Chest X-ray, PA view. Patient: 72 years old, sex F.
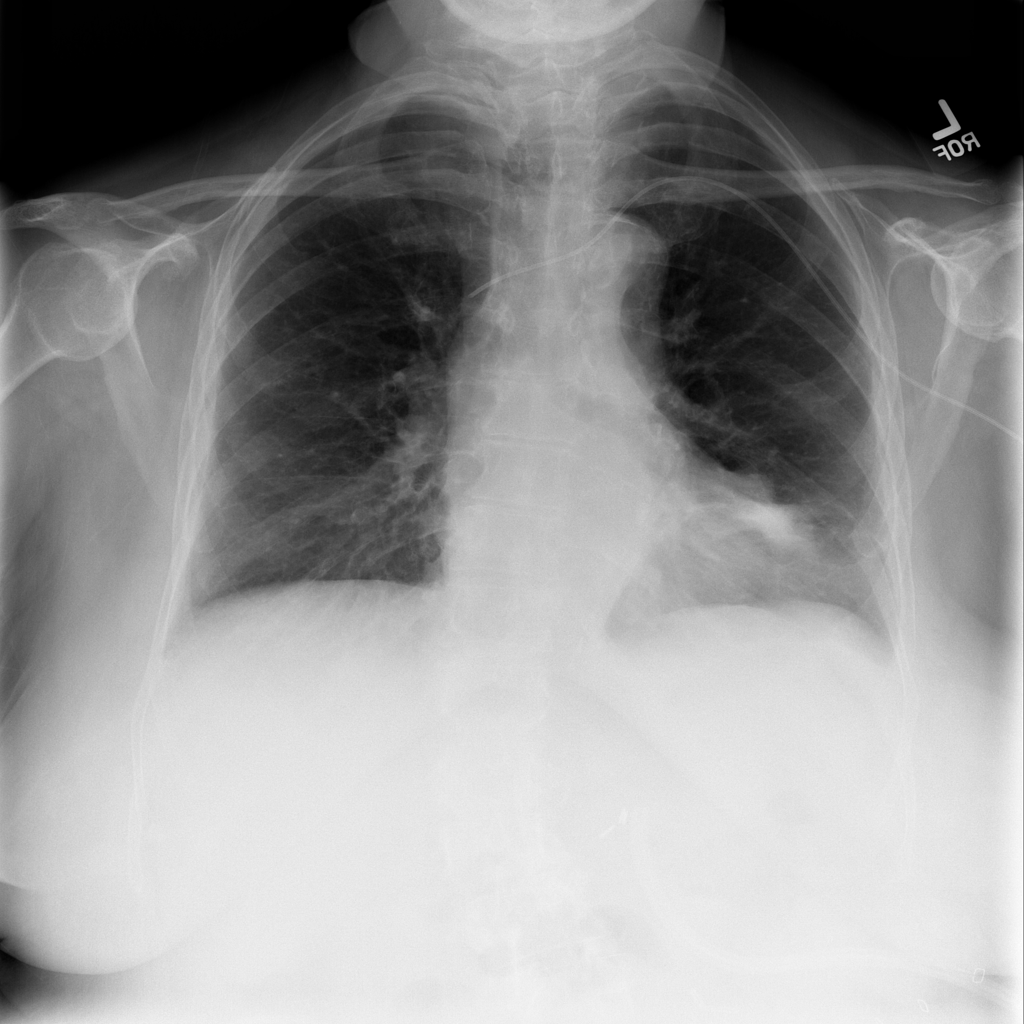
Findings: No Finding